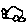
Label: car